Field crop: maize
Growth stage: 2
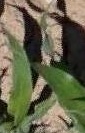
Species: maize